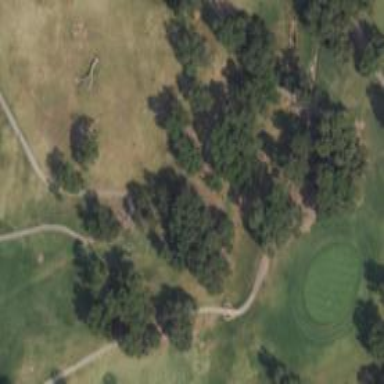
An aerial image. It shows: High-quality path used as golf course track.